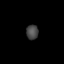
Tissue: lung
Cell type: Epithelial cells
Senescence score: 0.1381
Nuclear area (px): 176
Mean DAPI intensity: 69.472